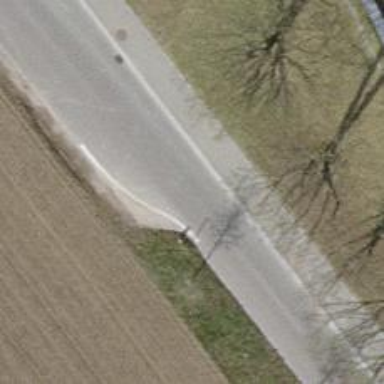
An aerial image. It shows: Residential road with choker for traffic calming measures.